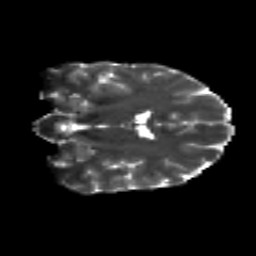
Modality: T2w
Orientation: coronal
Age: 27
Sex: female
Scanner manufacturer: siemens
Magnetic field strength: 3 T
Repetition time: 8.8 s
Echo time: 0.085 s